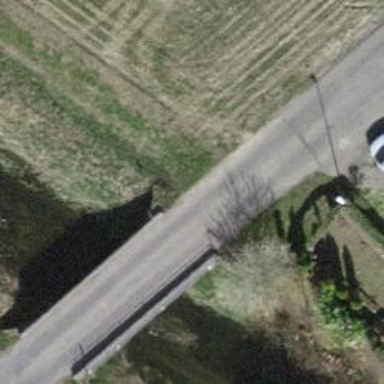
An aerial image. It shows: Residential road with bridge. The track type is graded as grade 1.